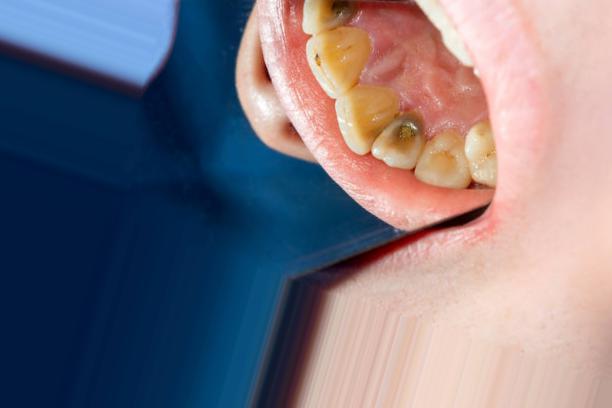
Condition: Tooth Discoloration